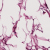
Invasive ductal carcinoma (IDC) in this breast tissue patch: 0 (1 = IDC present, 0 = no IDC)